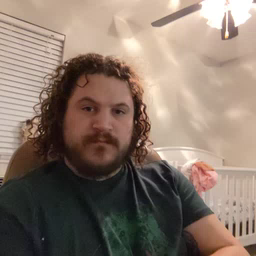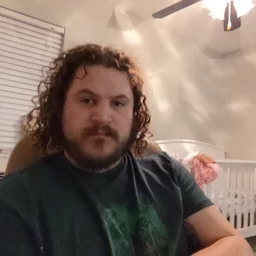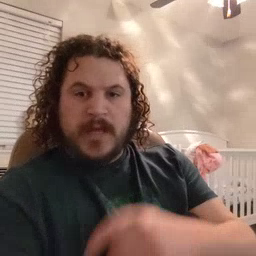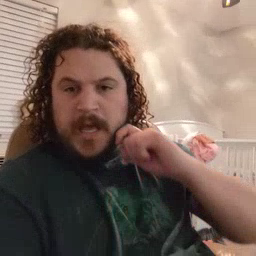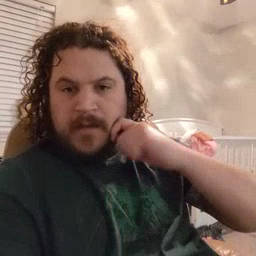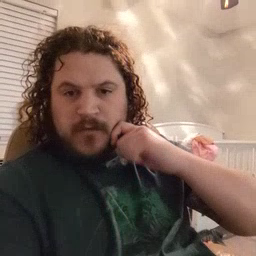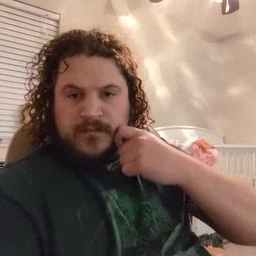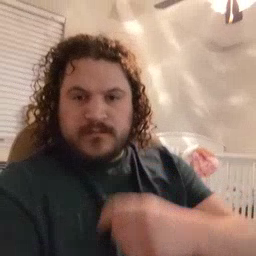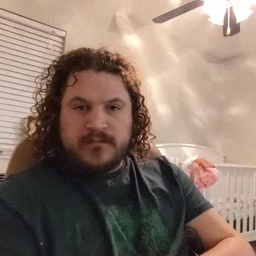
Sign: apple